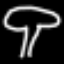
Label: mushroom